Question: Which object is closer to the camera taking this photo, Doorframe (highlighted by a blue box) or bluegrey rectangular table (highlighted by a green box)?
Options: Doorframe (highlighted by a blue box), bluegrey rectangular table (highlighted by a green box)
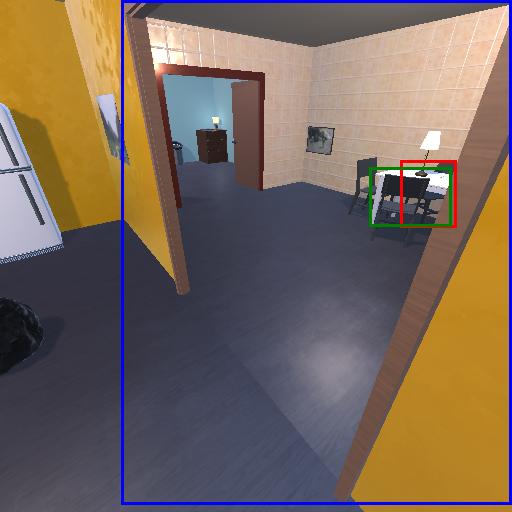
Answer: Doorframe (highlighted by a blue box)